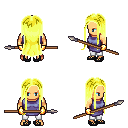
a pixel art fantasy rpg character, male body template, human, tanned skin, chain tabard jacket, white pants, gold extra-long hairstyle, gold gloves, ghillies, spear, four views (front, back, left, right), 2x2 character sprite sheet, small pixel art, hard edges, no anti-aliasing